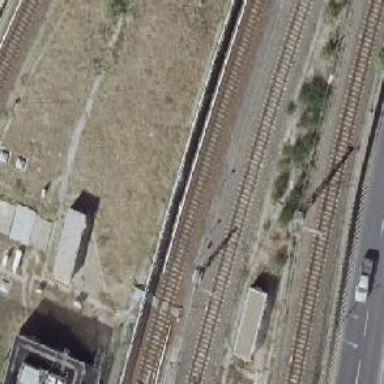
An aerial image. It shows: Railway milestone.